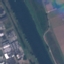
Land use / land cover: River